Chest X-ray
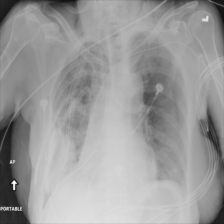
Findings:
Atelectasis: negative
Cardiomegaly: negative
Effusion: negative
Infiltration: negative
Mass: negative
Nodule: negative
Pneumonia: negative
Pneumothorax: negative
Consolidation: negative
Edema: negative
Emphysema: negative
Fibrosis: negative
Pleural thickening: negative
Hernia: negative